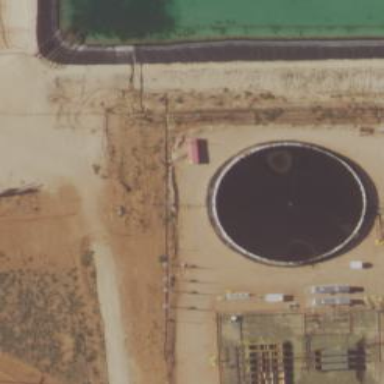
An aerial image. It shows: Storage tank created as man-made structure.